Question: In my project dependencies 'android.support:appcompat-v7:27.1.1' but its clashing with 'support-media-compat: 25.2.0'. i tried to slove it by changing appcompat-v7:25.+ , 25.2.0 and others but its not fixed. Even i don't find media-compat in gradle or anywhere.
Please help me to fix it. Now I can't run my project on AVD or USB connected phone.
<URL>
[
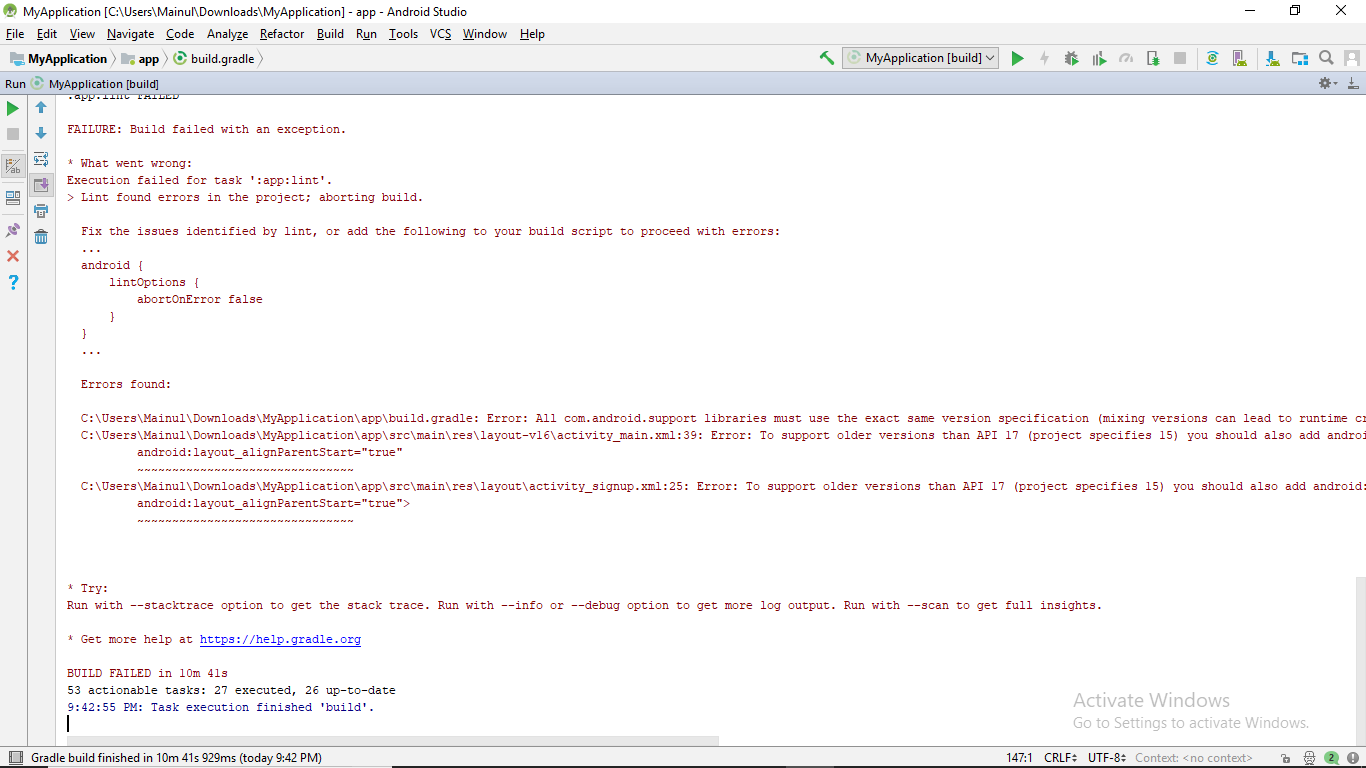
Answer: I had the same problem when adding 'Firebase invites'. I solved by adding this to dependencies, following this <URL>.
'''
implementation 'com.android.support:support-media-compat:27.1.1'
implementation 'com.android.support:support-v4:27.1.1'
'''
According to the post, the error is misguiding. The problem is not a dependency conflict but the lack of the dependency package. But i am not sure of this interpretation, anyway, it works.